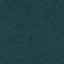
Label: Forest